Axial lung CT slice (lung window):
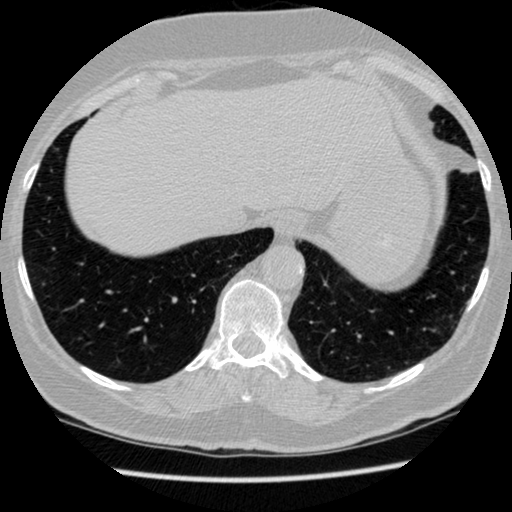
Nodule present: no